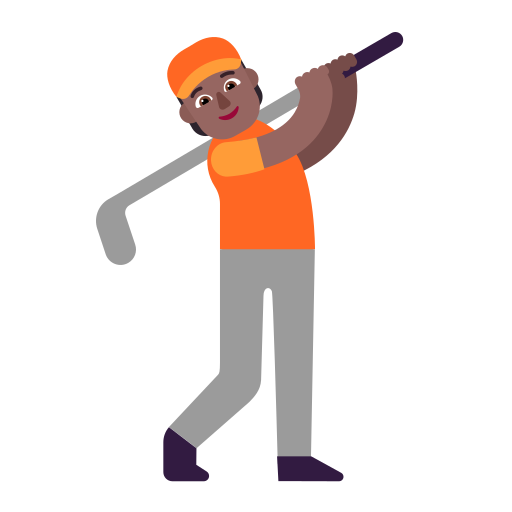
person golfing flat  dark